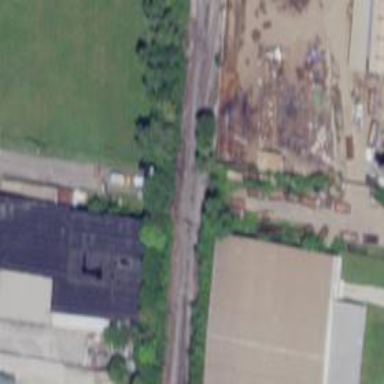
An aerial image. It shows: Railway siding with rails.